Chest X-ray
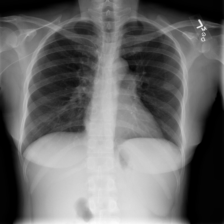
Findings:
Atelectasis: negative
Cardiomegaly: negative
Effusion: negative
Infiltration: negative
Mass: negative
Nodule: negative
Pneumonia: negative
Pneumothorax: negative
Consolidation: negative
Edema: negative
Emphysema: negative
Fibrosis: negative
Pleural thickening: negative
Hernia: negative